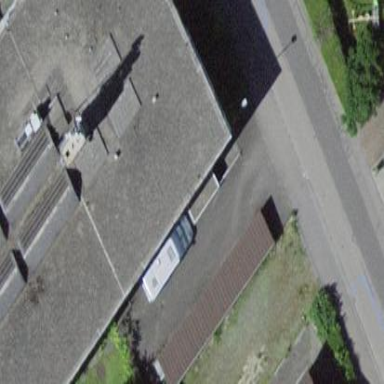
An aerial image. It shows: View of roof of building.